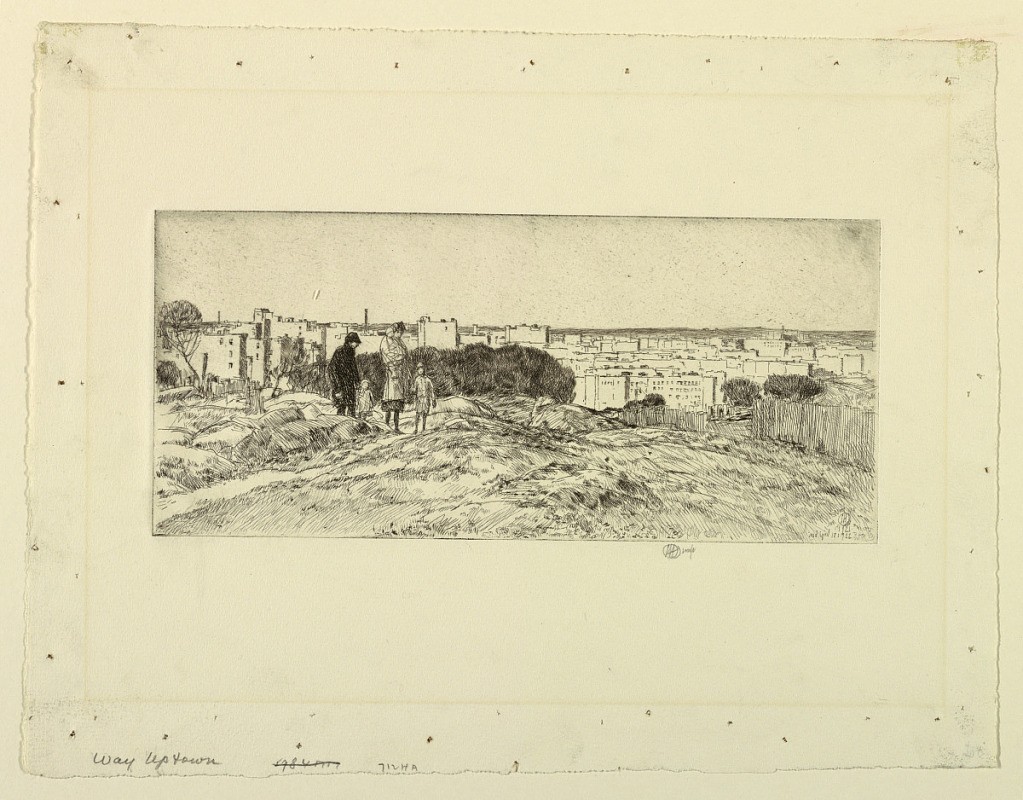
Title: Way Uptown
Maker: Childe Hassam, American, 1859–1935
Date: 1921 and April 18, 1922
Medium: Etching on wove paper
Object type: Print
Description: Audubon Avenue and 193rd Street, New York City. View from Columbia Heights, looking across Harlem. A man, woman, and three children in the foreground.